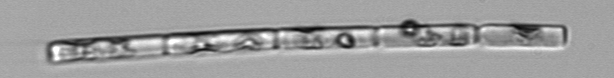
Label: Guinardia_delicatula